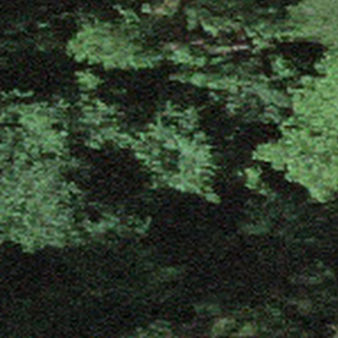
Label: other